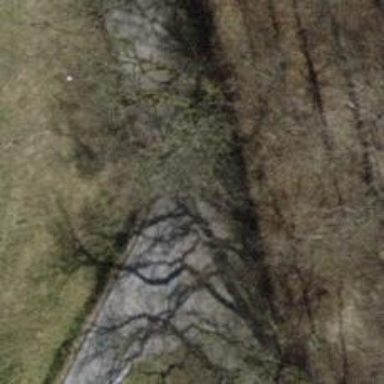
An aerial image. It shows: Footway with pebblestone surface.